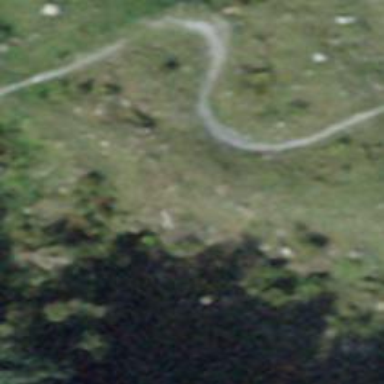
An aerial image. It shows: Compacted path road.